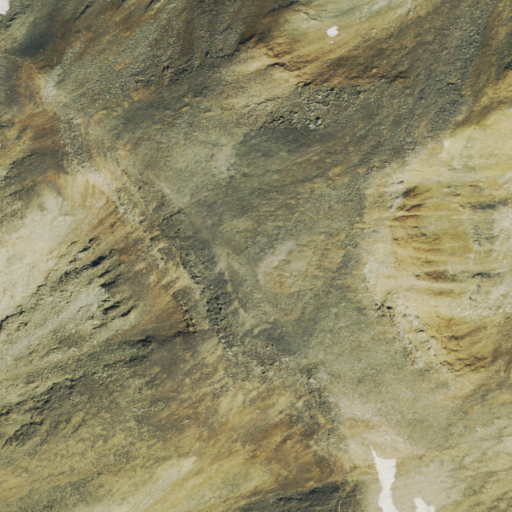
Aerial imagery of mountain in Colorado named Bald Mountain containing barren land, grassland, snow, and shrub